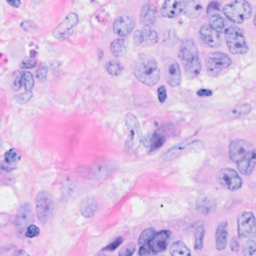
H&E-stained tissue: Breast